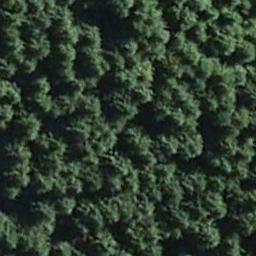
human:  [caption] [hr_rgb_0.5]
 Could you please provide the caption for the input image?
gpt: The forest has a lot of evenly distributed green trees .

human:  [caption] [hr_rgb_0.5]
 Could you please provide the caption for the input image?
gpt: Many green trees are in a forest and the leaves cast a black shadow .

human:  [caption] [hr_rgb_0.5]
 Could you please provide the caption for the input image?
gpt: The forest is full of green trees .

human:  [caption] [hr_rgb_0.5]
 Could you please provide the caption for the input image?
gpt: This is a dense forest .

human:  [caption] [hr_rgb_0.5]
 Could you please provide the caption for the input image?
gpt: A dense forest with many green trees .